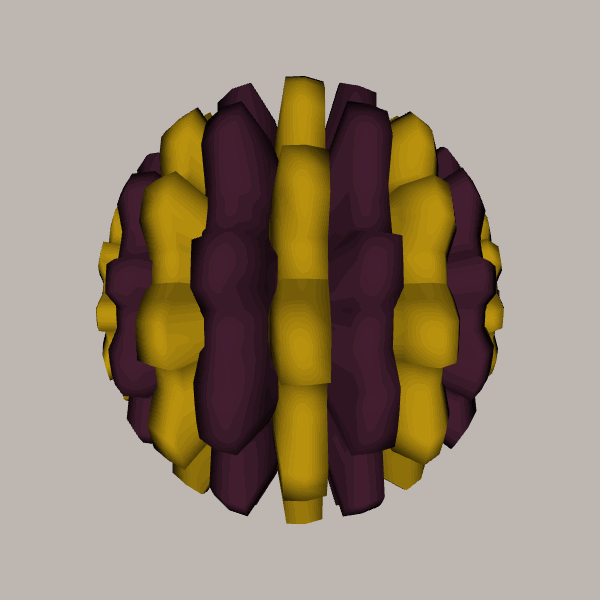
Background: light